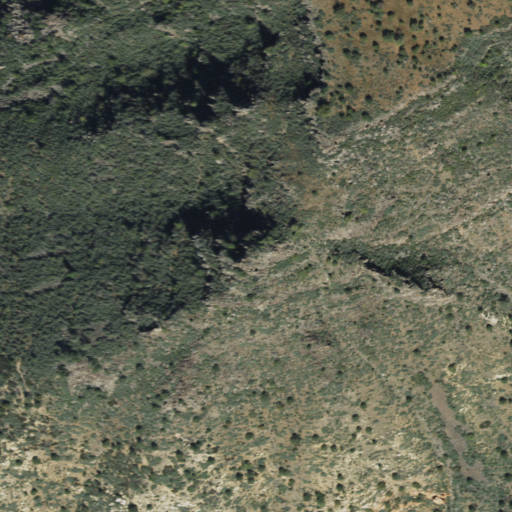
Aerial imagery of cliff(s) in Arizona named Thompsons Point containing evergreen forest and shrub